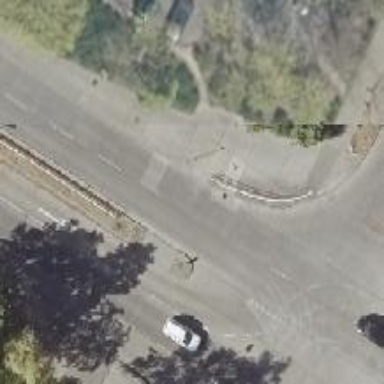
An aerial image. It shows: Concrete footway with uncontrolled crossing. The crossing includes median island.